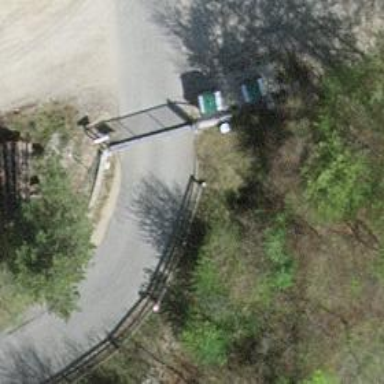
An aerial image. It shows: Gate.